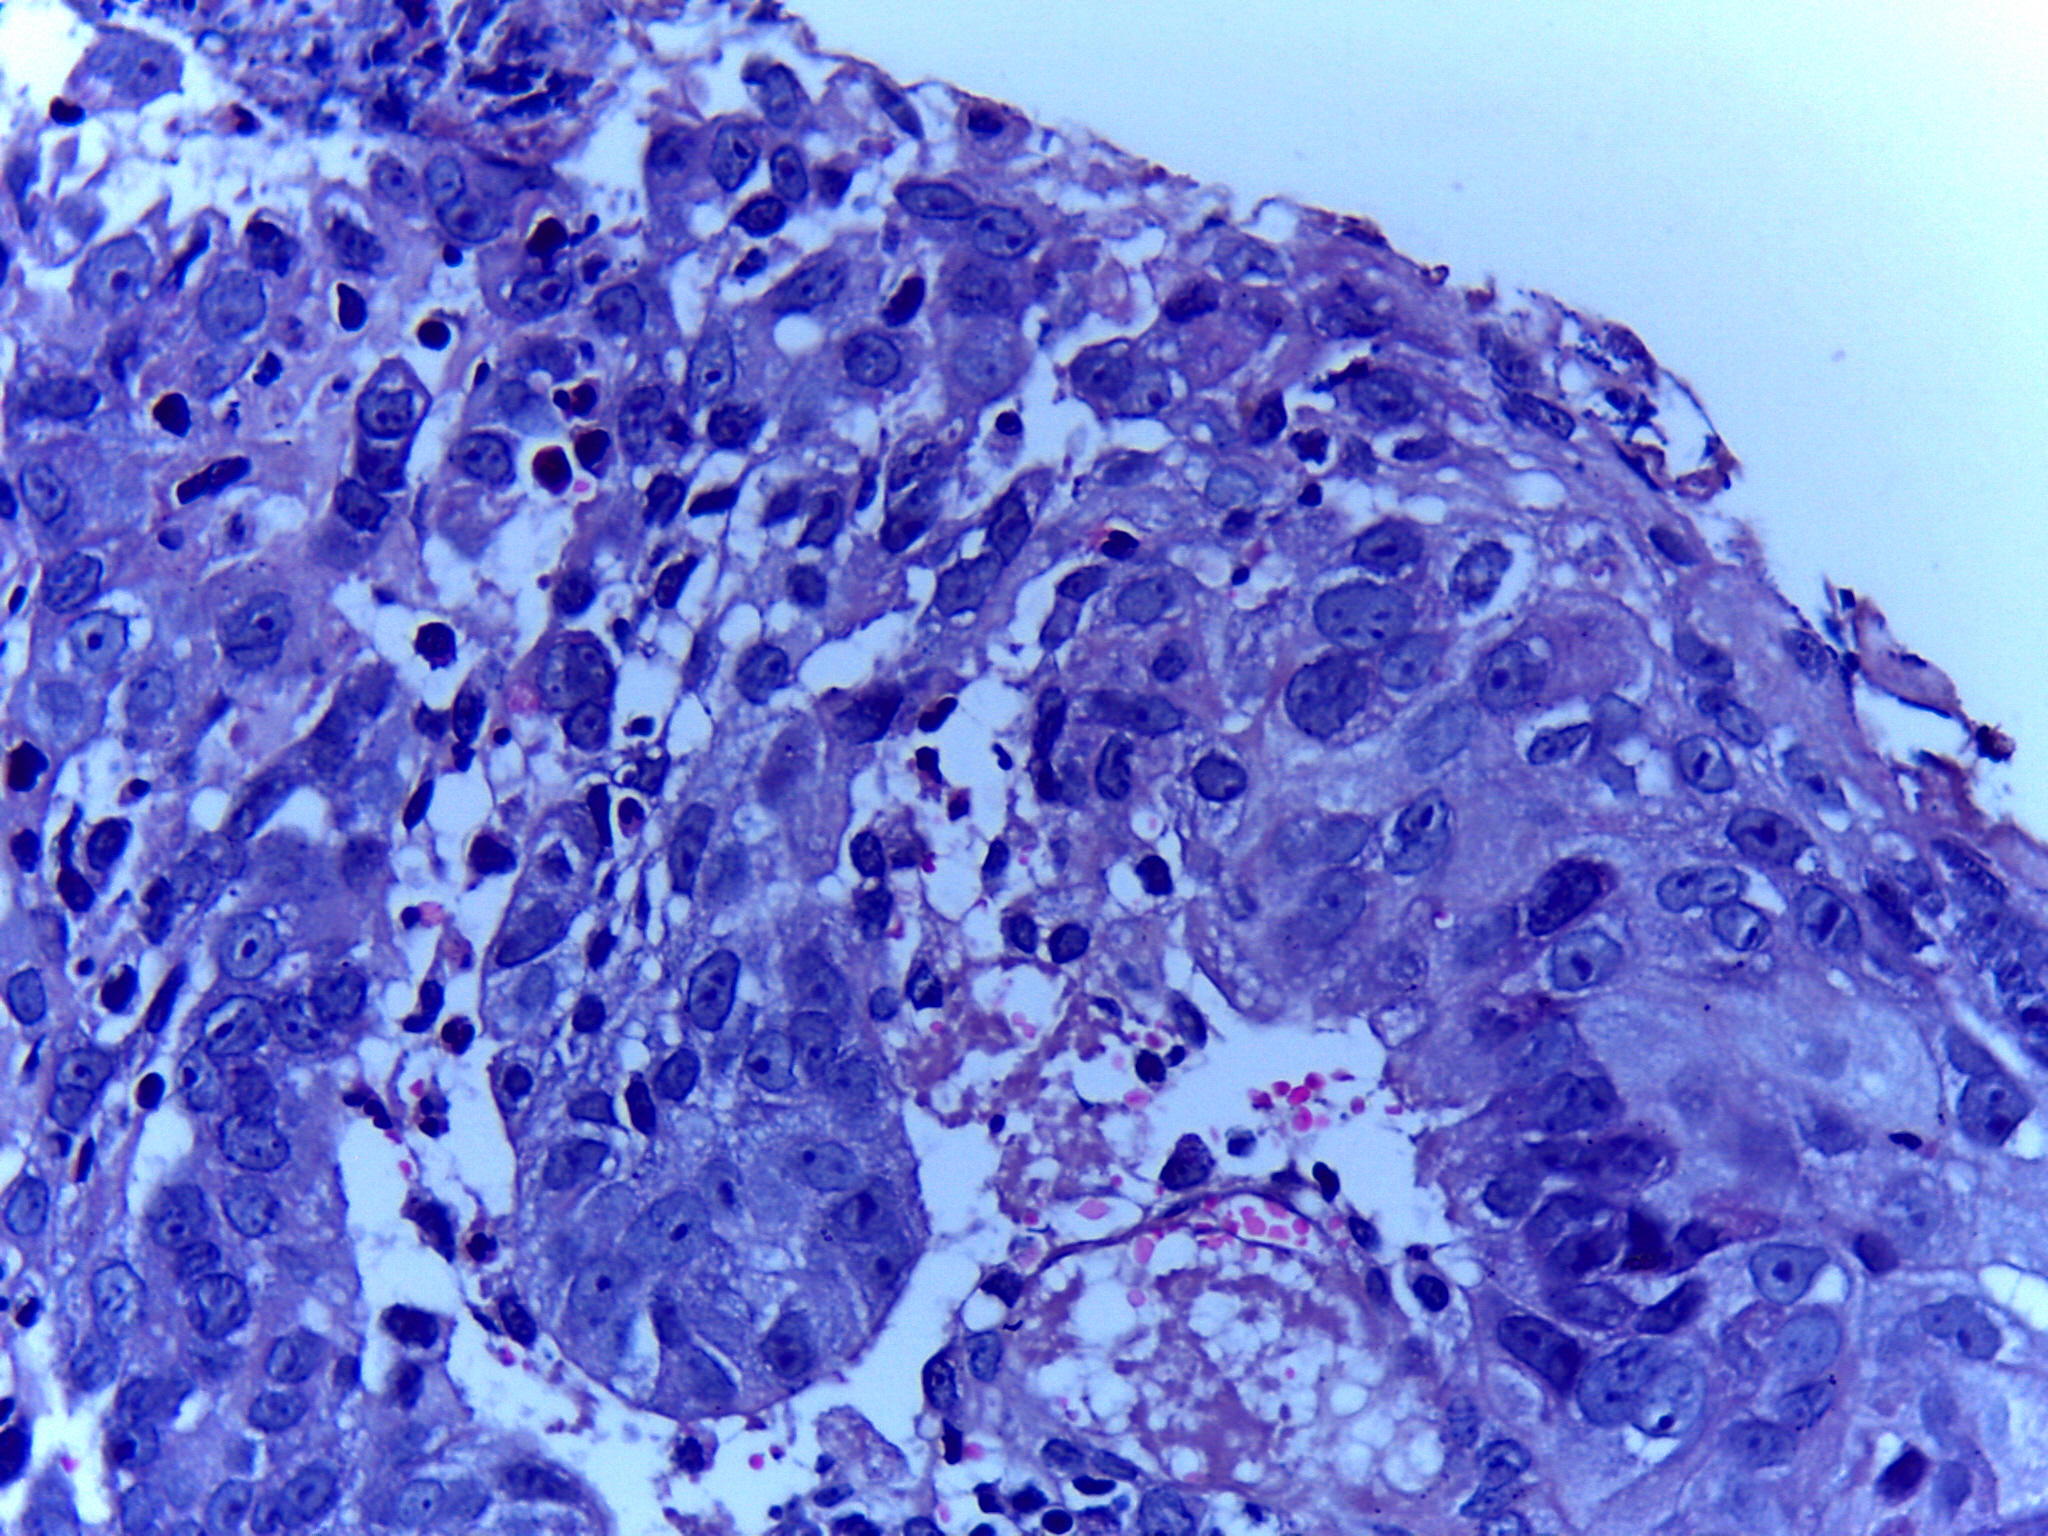
Diagnosis: OSCC